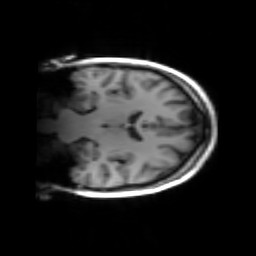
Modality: inplaneT1
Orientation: coronal
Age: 24
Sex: female
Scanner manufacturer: siemens
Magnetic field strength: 3 T
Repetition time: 1.2 s
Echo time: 0.00251 s